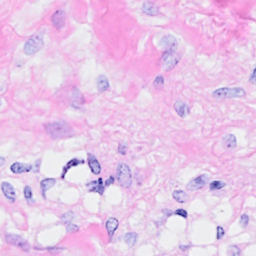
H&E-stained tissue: Breast